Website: home-depot
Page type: billing-address
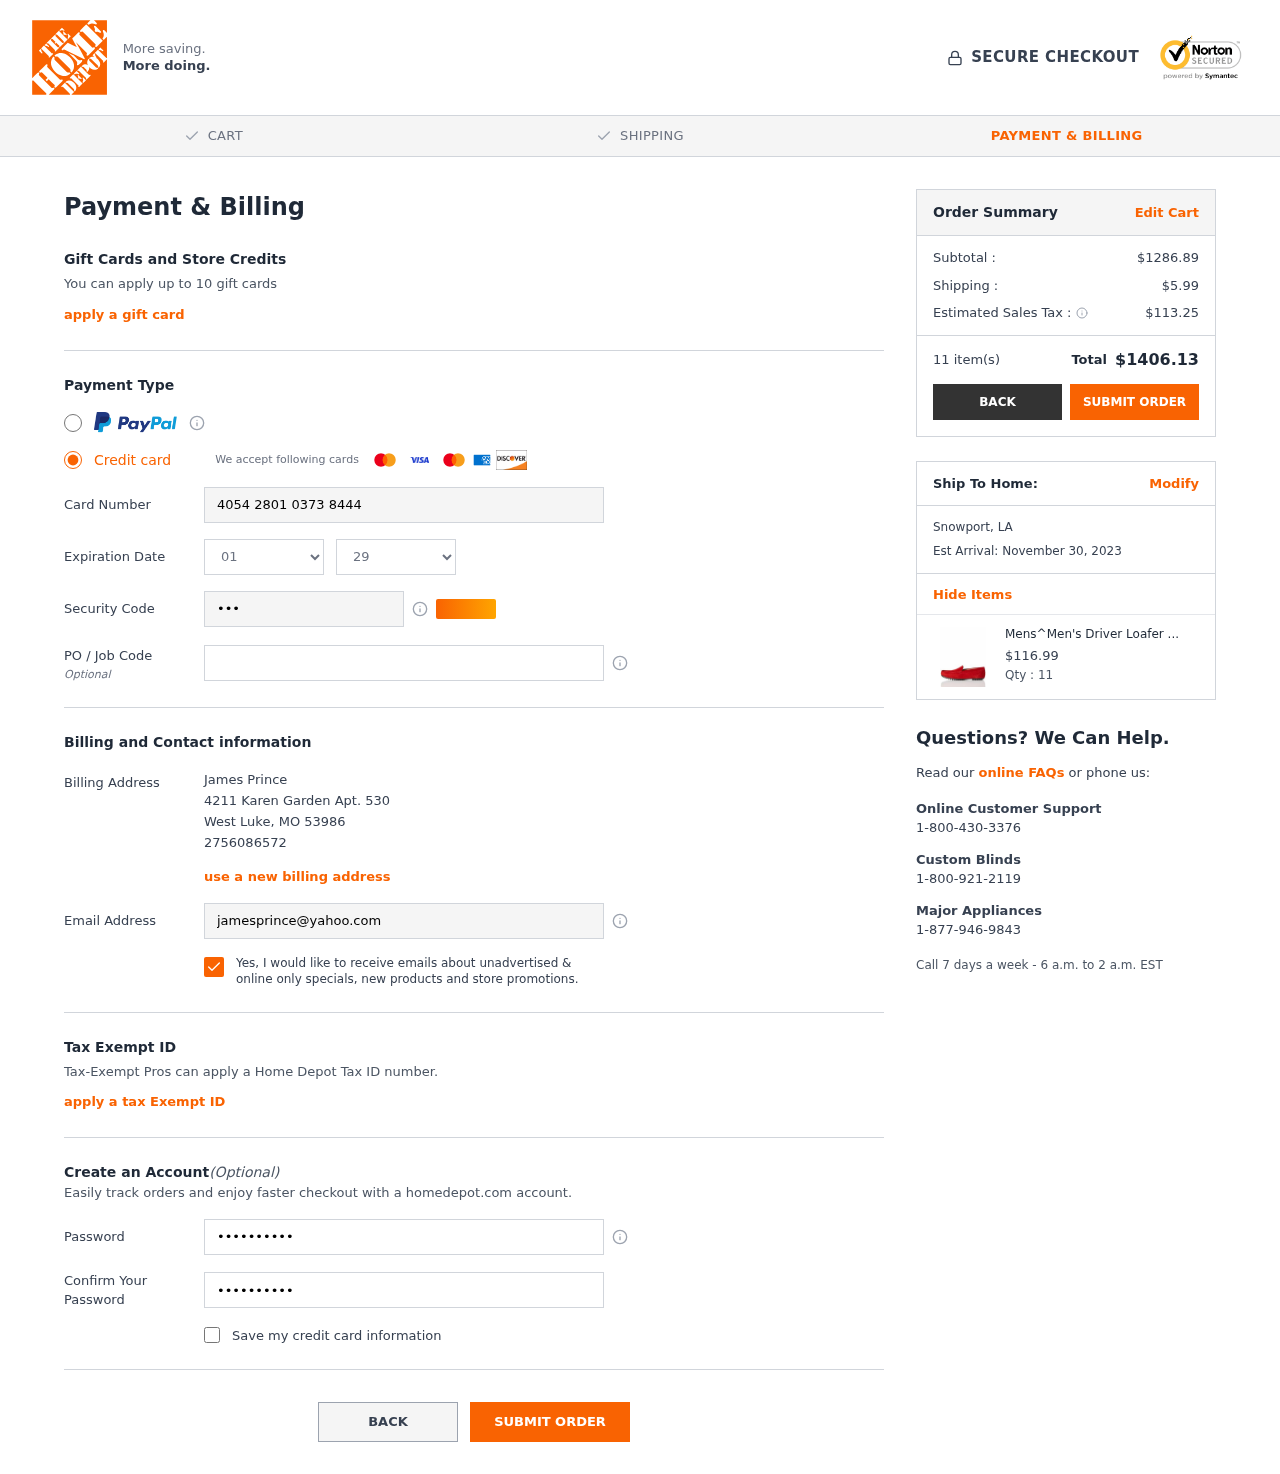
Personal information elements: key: PII_CARD_CVV
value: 313
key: PII_CARD_EXPIRY_MONTH
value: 01
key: PII_CARD_EXPIRY_YEAR
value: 29
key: PII_CARD_NUMBER
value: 4054 2801 0373 8444
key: PII_CITY
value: West Luke
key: PII_CITY2
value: Snowport
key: PII_EMAIL
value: jamesprince@yahoo.com
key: PII_FULLNAME
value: James Prince
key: PII_PHONE
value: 2756086572
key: PII_POSTCODE
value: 53986
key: PII_STATE_ABBR
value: MO
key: PII_STATE_ABBR2
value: LA
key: PII_STREET
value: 4211 Karen Garden Apt. 530
Product elements: key: PRODUCT1_NAME
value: Mens^Men's Driver Loafer Moccasin, Red Suede, 8 US
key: PRODUCT1_PRICE
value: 116.99
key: PRODUCT1_QUANTITY
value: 11
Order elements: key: ORDER_SUBTOTAL
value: $1286.89
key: ORDER_SHIPPING_COST
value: $5.99
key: ORDER_TAX
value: $113.25
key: ORDER_NUM_ITEMS
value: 11 item(s)
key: ORDER_TOTAL
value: $1406.13
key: ORDER_DELIVERY_DATE
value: Est Arrival: November 30, 2023